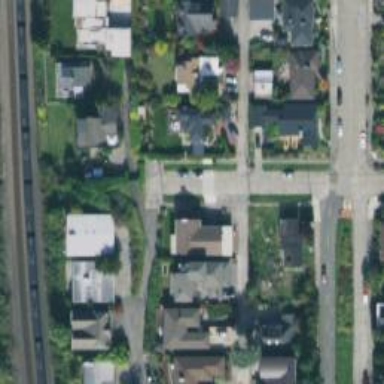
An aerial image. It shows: Alley classified as service road.